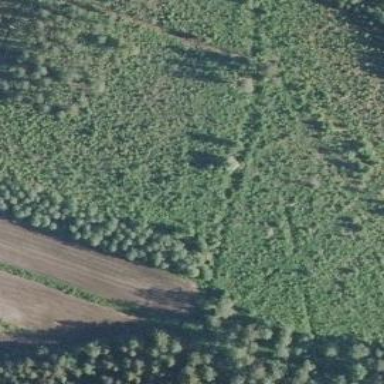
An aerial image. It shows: Mixed woodland area with various types of leaves.